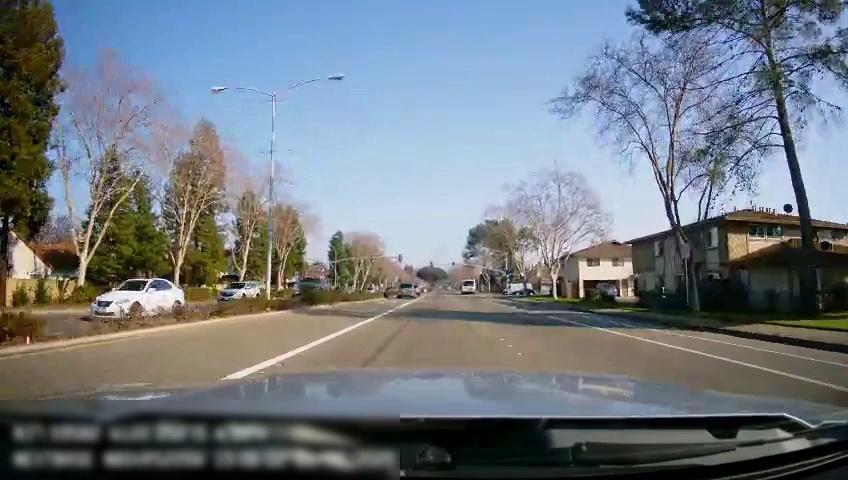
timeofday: Day
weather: Sunny
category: Drivable Space
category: Drivable Space
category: Vehicles | Bus
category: Vehicles | SUV
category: Vehicles | SUV
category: Vehicles | Car
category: Vehicles | Van
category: Vehicles | Car
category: Vehicles | SUV
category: Lanes | Current Lane
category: Lanes | Alternate Lane
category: Lanes | Current Lane